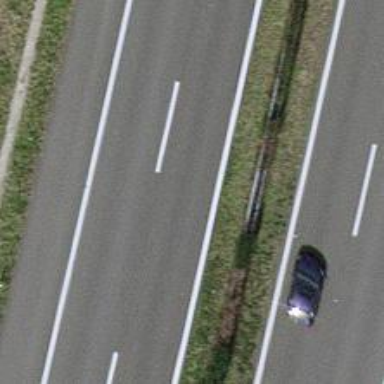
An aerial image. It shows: Motorway.